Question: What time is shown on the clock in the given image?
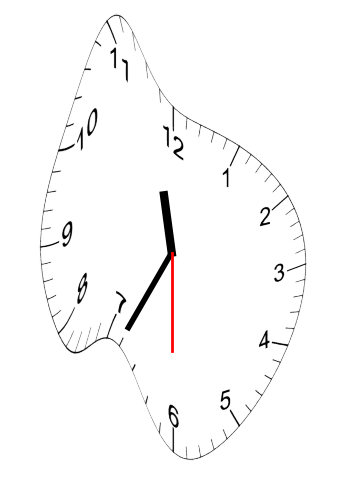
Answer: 11:34:30